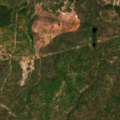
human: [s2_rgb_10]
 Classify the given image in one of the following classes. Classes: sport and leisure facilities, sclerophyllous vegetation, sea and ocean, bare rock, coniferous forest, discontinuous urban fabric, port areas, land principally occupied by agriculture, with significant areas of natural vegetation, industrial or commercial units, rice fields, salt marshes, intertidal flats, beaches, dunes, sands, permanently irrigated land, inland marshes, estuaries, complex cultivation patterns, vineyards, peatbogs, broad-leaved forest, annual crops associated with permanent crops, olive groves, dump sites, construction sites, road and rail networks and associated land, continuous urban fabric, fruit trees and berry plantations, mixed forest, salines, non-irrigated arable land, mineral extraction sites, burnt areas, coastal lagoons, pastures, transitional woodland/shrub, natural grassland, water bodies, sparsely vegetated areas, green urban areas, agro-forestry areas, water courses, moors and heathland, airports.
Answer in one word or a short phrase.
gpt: agro-forestry areas, broad-leaved forest, coniferous forest